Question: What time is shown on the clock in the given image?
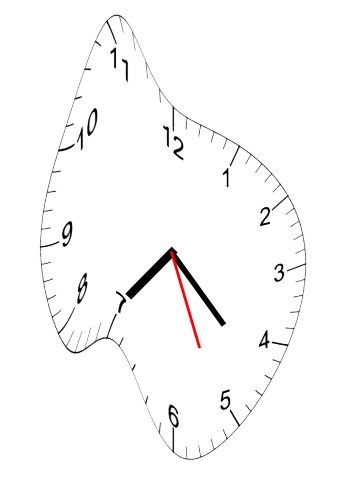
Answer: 07:22:26